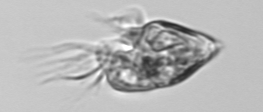
Label: Strombidium_morphotype1